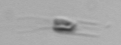
Label: Calciopappus